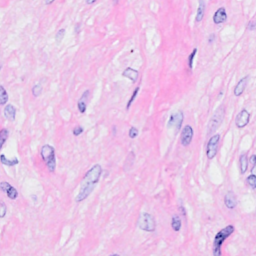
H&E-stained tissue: Breast